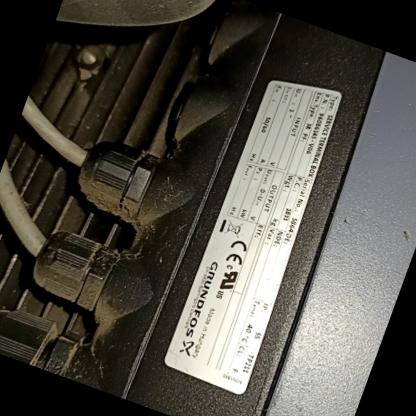
Klasa: tabliczka-znamionowa